Question: My JTable identifiers won't show up.
I have tried a lot of different things but not even a little change has come..
So now I'm asking here.
My code:
'''
public void showTable() {
String[] heads = {"PersonID", "Name", "Date", "Age"};
DefaultTableModel model = new DefaultTableModel();
model.setColumnIdentifiers(heads);
model.setRowCount(4);
JTable table = new JTable(model);
int row = 2;
table.setValueAt("Test1", row, 0);
table.setValueAt("Test2", row, 1);
table.setValueAt("Test3", row, 2);
table.setValueAt("Test4", row, 3);
mainBackgroundManager.add(table, BorderLayout.CENTER);
}
'''
What shows up is:

I've tried to write this too but that won't work either:
'''
public void showTable() {
DefaultTableModel model = new DefaultTableModel();
model.setRowCount(4);
model.setColumnCount(4);
JTable table = new JTable(model);
table.getColumnModel().getColumn(0).setHeaderValue("PersonID");
table.getColumnModel().getColumn(1).setHeaderValue("Name");
table.getColumnModel().getColumn(2).setHeaderValue("Date");
table.getColumnModel().getColumn(3).setHeaderValue("Age");
int row = 2;
table.setValueAt("Test1", row, 0);
table.setValueAt("Test2", row, 1);
table.setValueAt("Test3", row, 2);
table.setValueAt("Test4", row, 3);
mainBackgroundManager.add(table, BorderLayout.CENTER);
}
'''
Thank you.
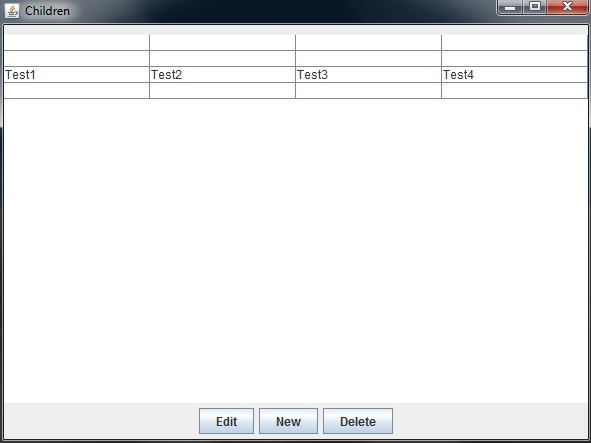
Answer: There are two ways for you. The more difficult one, from the JTable API:
> "Note that if you wish to use a JTable in a standalone view (outside
of a JScrollPane) and want the header displayed, you can get it using
getTableHeader() and display it separately."
Would look something like that:
'''
JTableHeader header = table.getTableHeader();
mainBackgroundManager.add(header, BorderLayout.NORTH);
mainBackgroundManager.add(table, BorderLayout.CENTER);
'''
The easier one ():
Put your 'JTable' inside a 'JScrollPane'. Try this:
'''
mainBackgroundManager.add(new JScrollPane(table), BorderLayout.CENTER);
'''